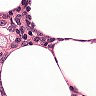
Metastatic tissue present: no